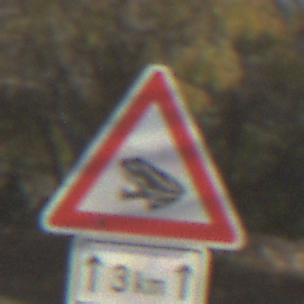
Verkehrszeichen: AmphibienwanderungRechts
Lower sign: LaengeEinerStrecke2
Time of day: SunriseSunset
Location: Outdoor (Nature)
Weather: Clear
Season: NotSpecified
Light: Natural